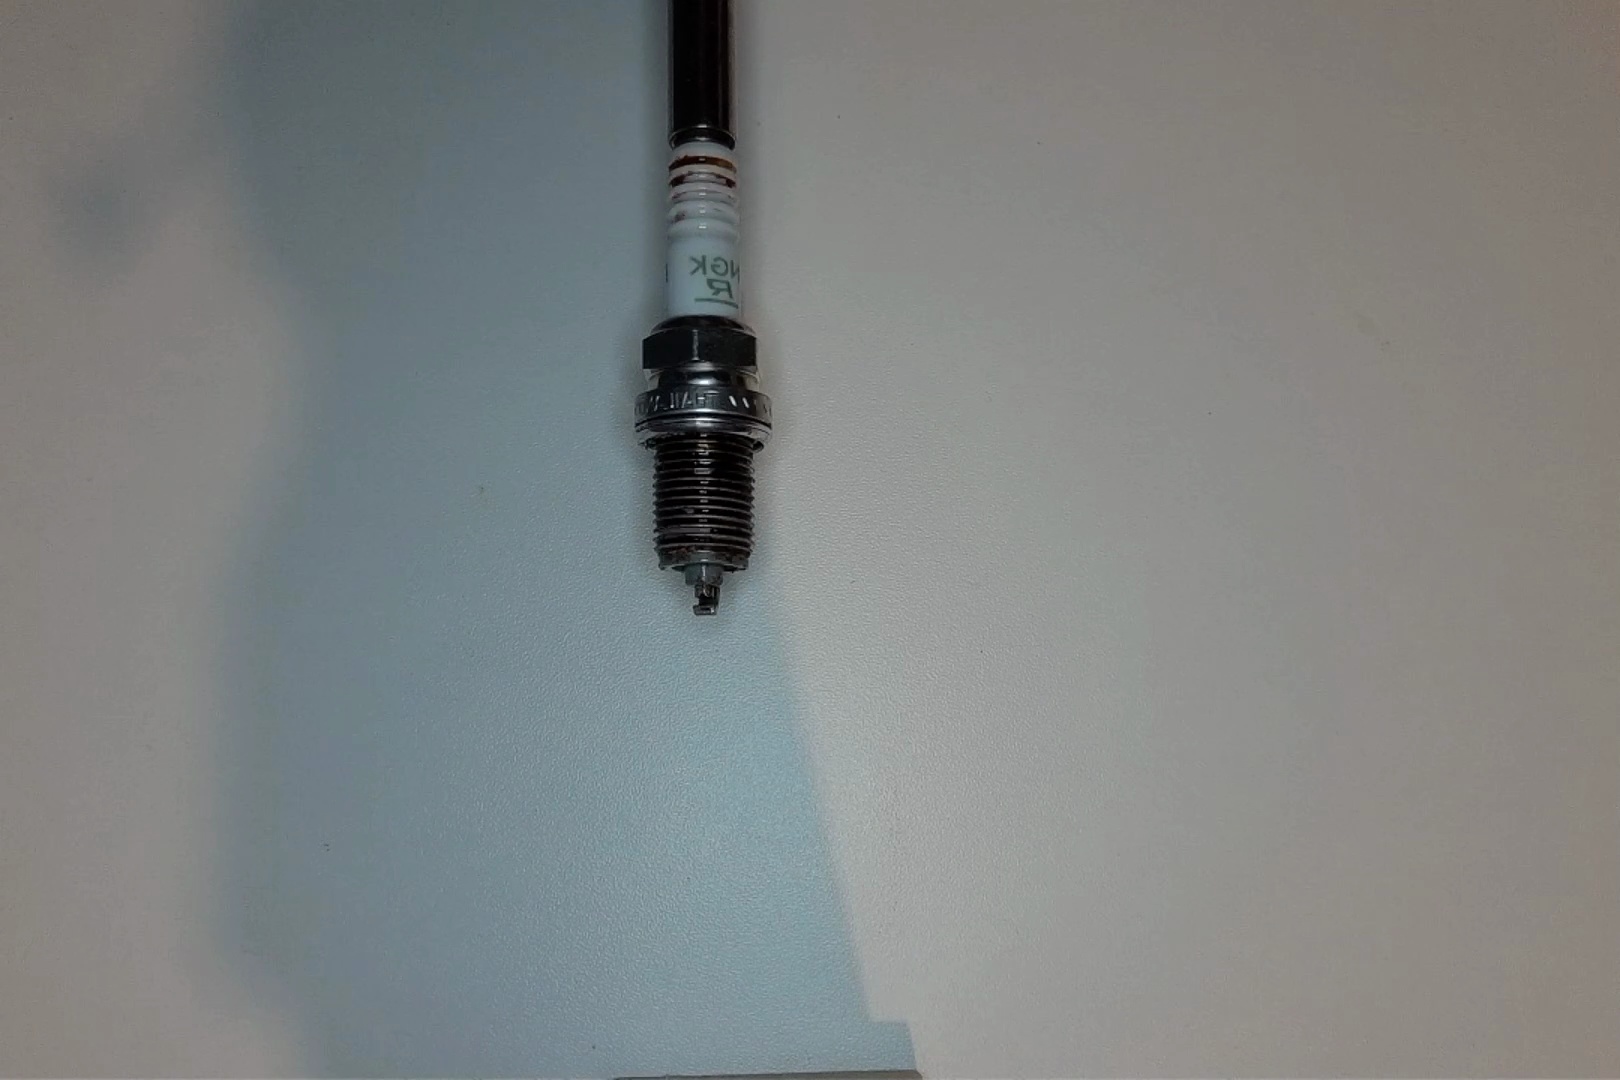
Label: anomaly